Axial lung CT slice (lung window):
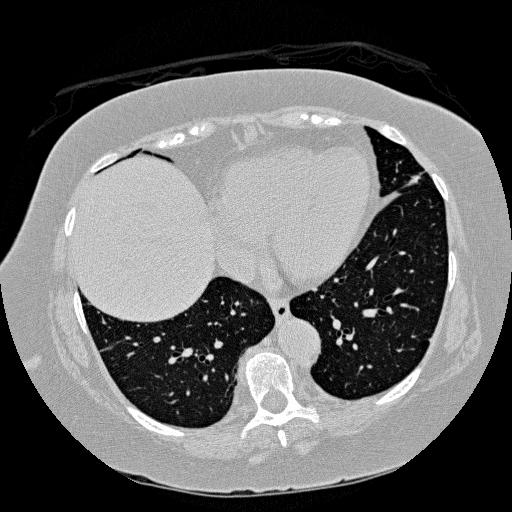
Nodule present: no